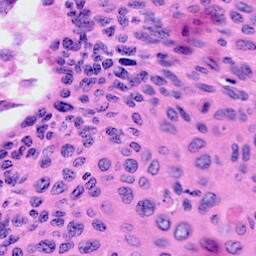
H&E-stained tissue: Cervix